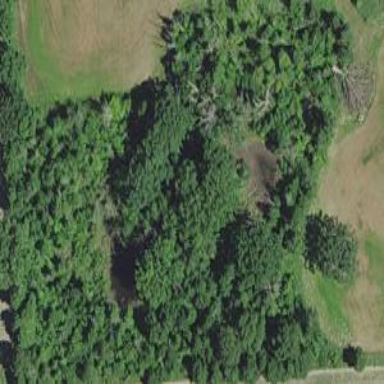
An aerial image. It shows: Beautiful woodland area.